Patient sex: M
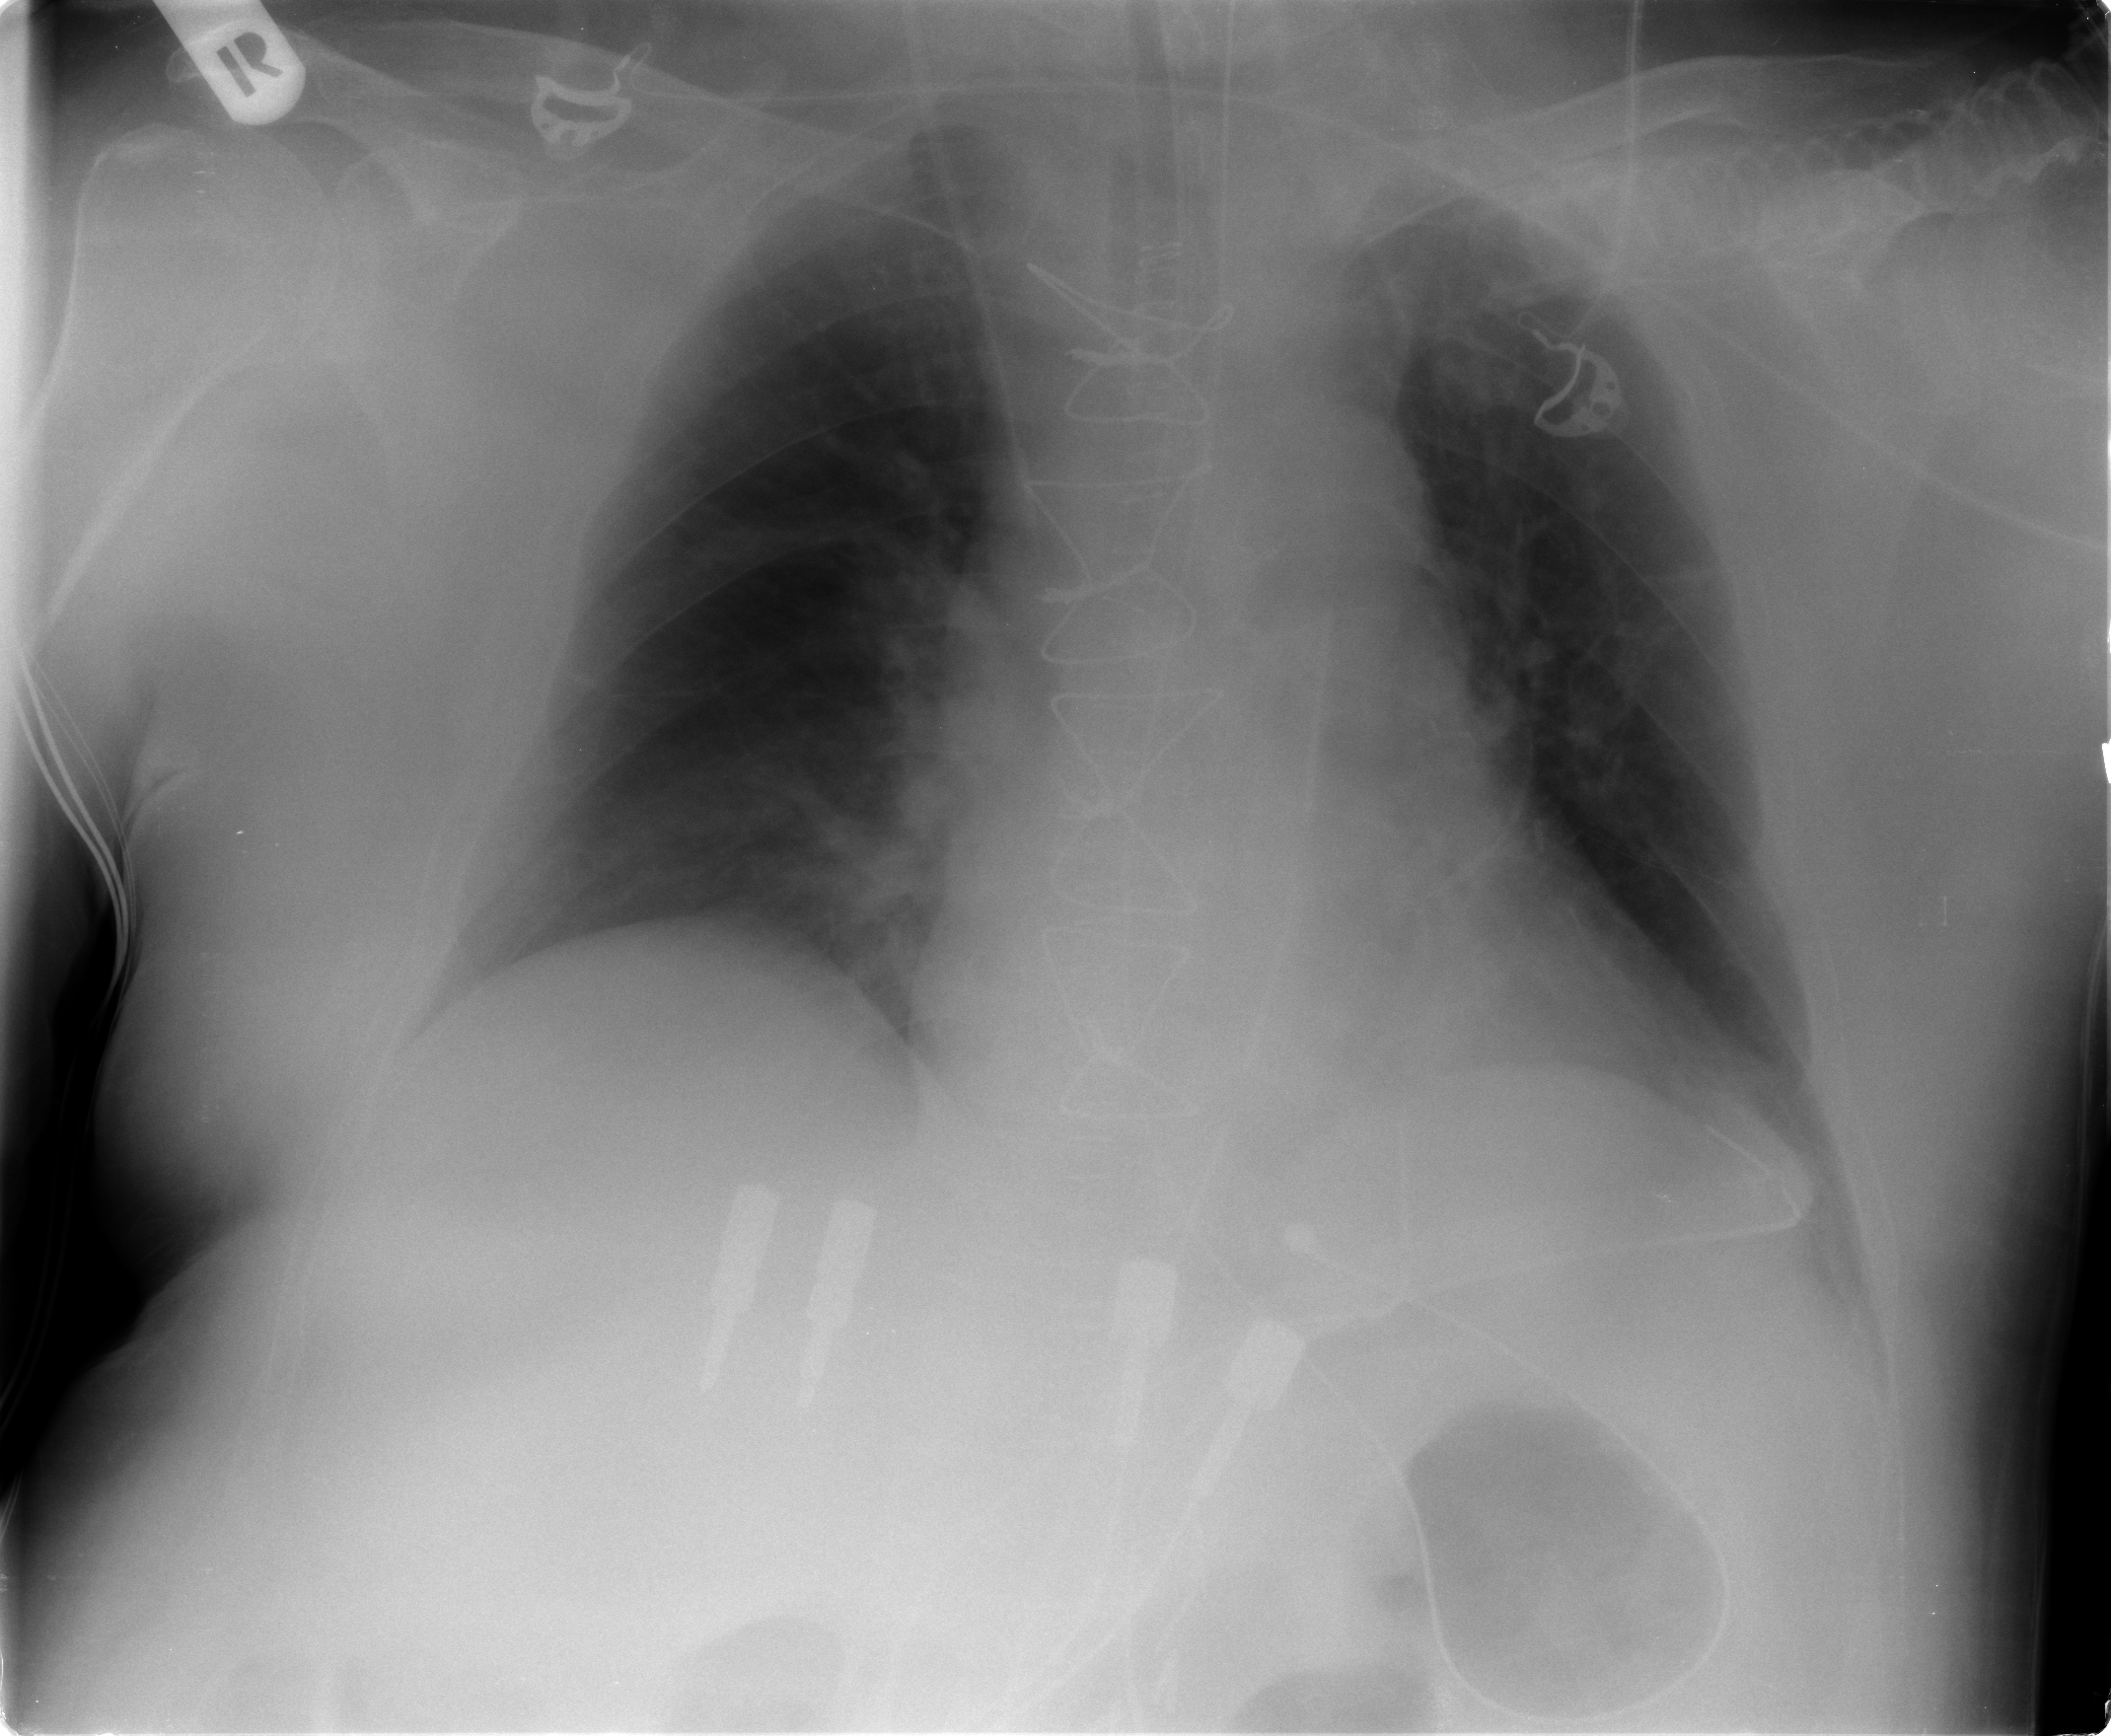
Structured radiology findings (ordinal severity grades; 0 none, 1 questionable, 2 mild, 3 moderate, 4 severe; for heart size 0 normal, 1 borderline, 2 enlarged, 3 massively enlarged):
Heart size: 1
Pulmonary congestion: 1
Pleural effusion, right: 0
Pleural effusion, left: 1
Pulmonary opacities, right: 0
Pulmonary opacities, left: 0
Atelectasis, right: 1
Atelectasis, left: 2